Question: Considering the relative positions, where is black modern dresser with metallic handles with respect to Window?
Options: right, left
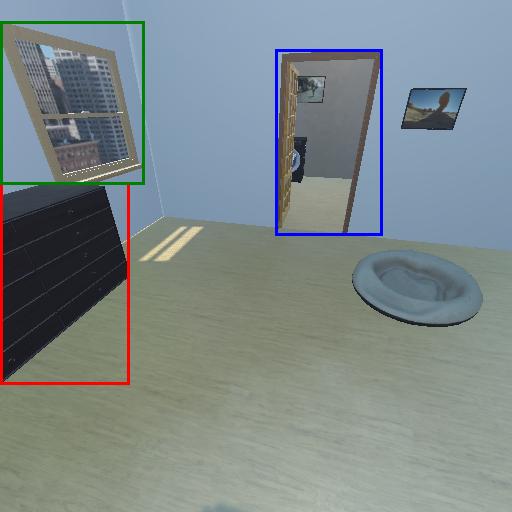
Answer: right